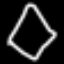
Label: diamond